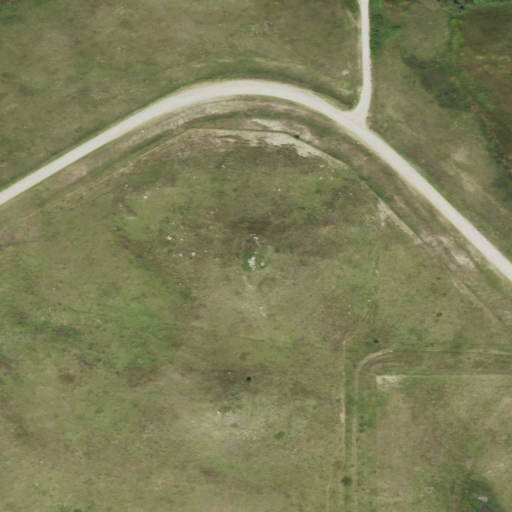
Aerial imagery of mountain in South Dakota named Dog Ear Buttes containing grassland, low intensity development, open development, and medium intensity development